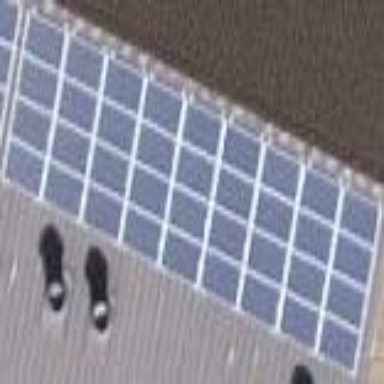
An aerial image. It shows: Solar power generator using photovoltaic panels.